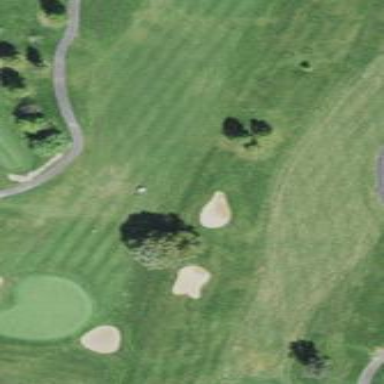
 specifically the fairway of golf course."